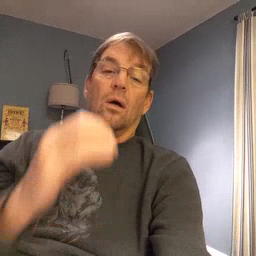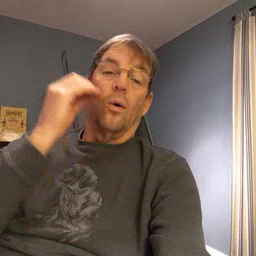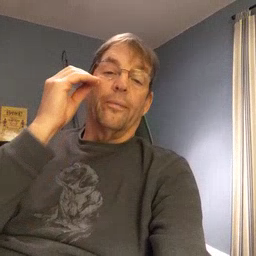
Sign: home